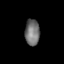
Tissue: lung
Cell type: Myeloid cells
Senescence score: 0.5647
Nuclear area (px): 376
Mean DAPI intensity: 112.519